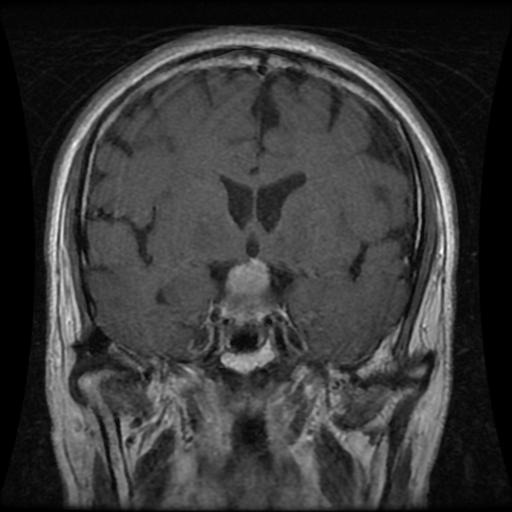
Label: pituitary